高三 · 计数
如图是九江市 2019 年 4 月至 2020 年 3 月每月最低气温与最高气温 $\left({ }^{\circ} \mathrm{C}\right)$ 的折线统计图: 已知每月最低气温与最高气温的线性相关系数 $\mathrm{r}=0.83$, 则下列结论错误的是（ ）

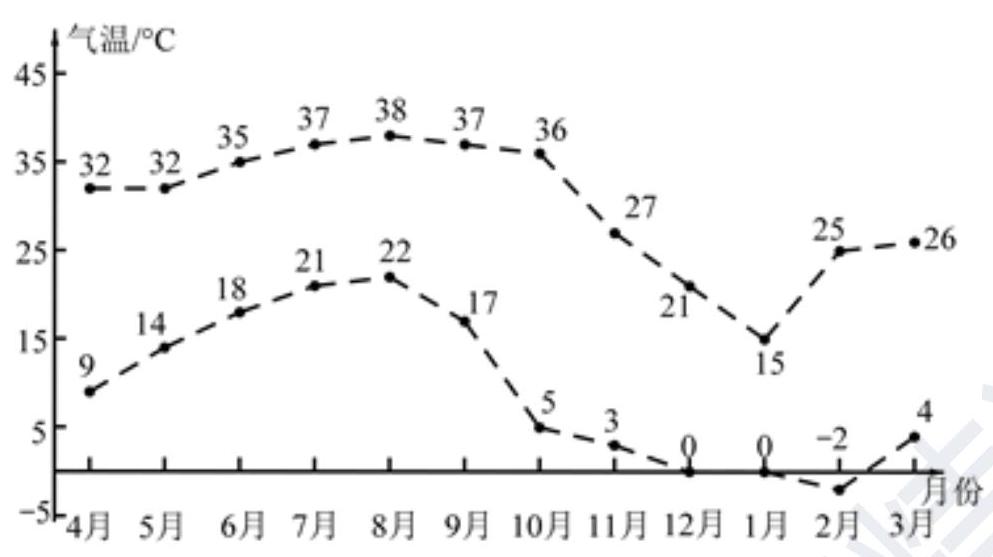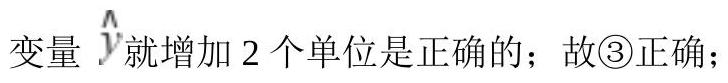
A. 每月最低气温与最高气温有较强的线性相关性, 且二者为线性正相关

B. 月温差（月最高气温 - 月最低气温）的最大值出现在 10 月

C. 9-12 月的月温差相对于 5 - 8 月，波动性更大

D. 每月最高气温与最低气温的平均值在前 6 个月逐月增加
答案: C
解析: >6.635$,所以有 $99 \%$ 以上的把握认为“生育意愿与城市级别有关”, 或在犯错误的概率不超过 $0.1 \%$ 的前提下,认为“生育意愿与城市级别有关”。

故答案为: B

11.答案: C

【解析】 对于(1), 残差图中残差点所在的水平带状区域越窄, 则回归方程的预报精确度越高; 故(1)正确;对于(2), 用相关指数 $R^{2}$ 来刻画回归效果, $R^{2}$ 越大说明拟合效果越好, 故(2)不正确;对于(3), 在回归直线方程 $\hat{y}=2 x+3$ 中, 当变量 $x$ 每增加 1 个单位时,

对于(4), $r<0$ 说明变量 $y$ 和 $x$ 呈负相关,

$|y|=0.9462$ 接近于 1 说明变量 $y$ 和 $x$ 相关性很强, 故(4)正确.

故答案为: C.

12.答案: C

【解析】 由不同群体中倾向选择生育二胎与倾向选择不生育二胎的人数比例图知:

在 A 中, 城镇户籍倾向选择生育二胎的比例为 $40 \%$, 农村户籍倾向选择生育二胎的比例为 $80 \%$,

$\therefore$ 是否倾向选择生育二胎与户籍有关, $\mathrm{A}$ 正确, 不符合题意;

在 B 中, 男性倾向选择生育二胎的比例为 $60 \%$, 女性倾向选择生育二胎的比例为 $60 \%$,

$\therefore$ 是否倾向选择生育二胎与性别无关, B 正确, 不符合题意;

在 C 中, 男性倾向选择生育二胎的比例为 $60 \%$, 人数为 $60 \times 60 \%=36$ 人,

女性倾向选择生育二胎的比例为 $60 \%$, 人数为 $40 \times 60 \%=24$ 人,

$\therefore$ 倾向选择生育二胎的人员中, 男性人数比女性人数多, C 错误, 符合题意;

在 D 中, 倾向选择不生育二胎的人员中，农村户籍人数为 $50 \times(1-80 \%)=10$ 人,

城镇户籍人数为 $50 \times(1-40 \%)=30$ 人,

$\therefore$ 倾向选择不生育二胎的人员中, 农村户籍人数少于城镇户籍人数, D 正确, 不符合题意.

故答案为: C